Question: No doubt this might be a duplicate question but I am not able to get proper solution from any post here. So I am posting this as new post with a hope that I get some solution.
I my drawing app I want to give a feature of opacity for lines to be drawn.
But when I assign alpha to color, I am getting overlapped points in between the line.
Some where I found that drawing in two views solves this issue, but I was not able to understand the logic behind that.

I am using normal quartz 2d code to draw line on touch events.
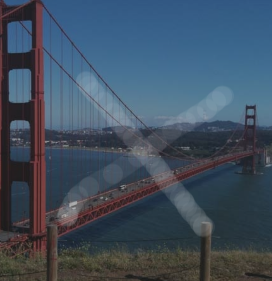
Answer: Hie..
This is my final solution..
I am now drawing lines on drawRect event and drawing the entire line at a time as a path..
This creates opacity to retain and now no line caps drawn in between..
No doubt this is the trick that is working since I am drawing on every touch and this works..
'''
- (void)drawRect:(CGRect)rect {
for (int j=0; j<[pathArray count]; j++)
{
context = UIGraphicsGetCurrentContext();
NSMutableDictionary *tmp=[pathArray objectAtIndex:j];
NSMutableArray *currentPath=[tmp objectForKey:@"path"];
for (int i=0; i<[currentPath count]; i++)
{
CGPoint mid1 = [[self midPoint:[currentPath objectAtIndex:i+1] :[currentPath objectAtIndex:i]] CGPointValue];
CGPoint mid2 = [[self midPoint:[currentPath objectAtIndex:i+2] :[currentPath objectAtIndex:i+1]] CGPointValue];
CGContextMoveToPoint(context, mid1.x, mid1.y);
CGContextAddQuadCurveToPoint(context, [[currentPath objectAtIndex:i+1] CGPointValue].x, [[currentPath objectAtIndex:i+1] CGPointValue].y, mid2.x, mid2.y);
CGContextSetShadow(context, CGSizeMake(-2, -2), 3);
CGContextSetAlpha(context, [[tmp objectForKey: @"opacity"] floatValue]);
CGContextSetLineCap(context, kCGLineCapRound);
CGContextSetStrokeColorWithColor(context,[[tmp objectForKey: @"Color"] CGColor]);
CGContextSetLineWidth(context, [[tmp objectForKey: @"width"] floatValue]);
i+=2;
}
CGContextStrokePath(context);
}
}
'''